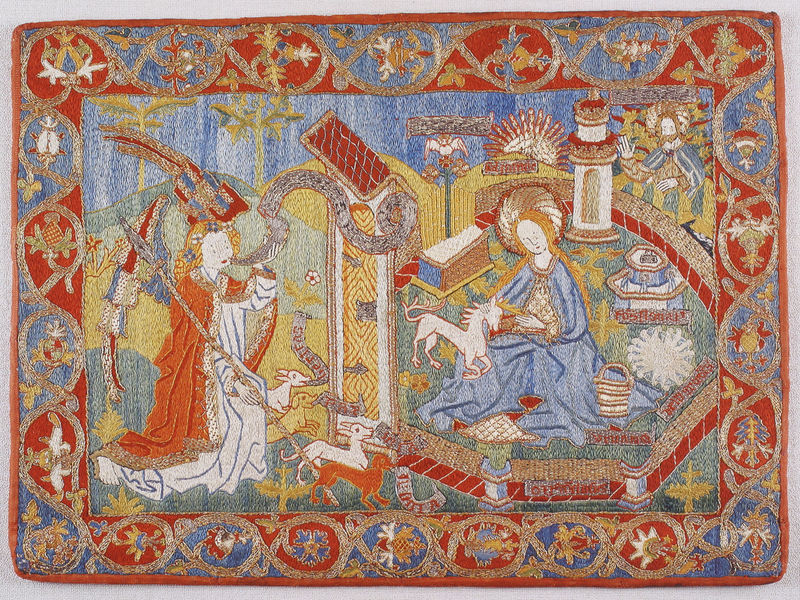
Titel: Lesepulttuch mit Einhornjagd und „Hortus conclusus“
Institution: Ebstorf, Ev. Damenstift Kloster
Schlagwörter: blau, flügel, gott, himmel, mann, weiß, bäume, frauen, gelb, blumen, bunt, frau, hintergrund, hund, hunde, rot, schloss, tiere, ornament, teppich, blond, rahmen, taube, haare, decke, brunnen, pferd, turm, engel, garten, farbig, lanze, gobelin, wandteppich, floral, korb, lamm, heiligenschein, mittelalter, speer, gewebe, heilig, textil, maria, lämmer, schafe, gewebt, einhorn, josef, verkündigung, michael, weberei, red, heiliger geist, gabriel, spruchbänder, blue, hortus conclusus